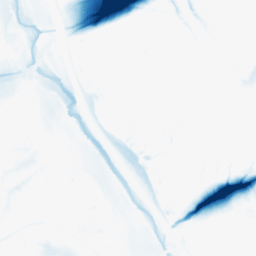
Category: morphological
Decomposition family: morphological_ellipse
Decomposition parameters: operation: closing
width: 50
height: 30
Upsampling method: quartic
Upsampling parameters: scale: 2
Upsampling scale: 2